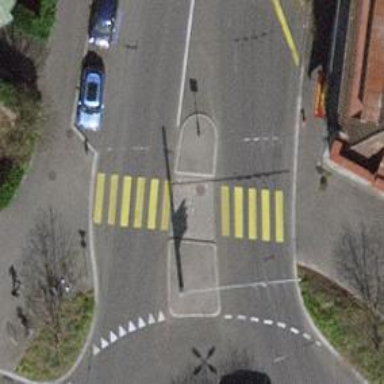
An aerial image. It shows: Marked road crossing with pedestrian island.